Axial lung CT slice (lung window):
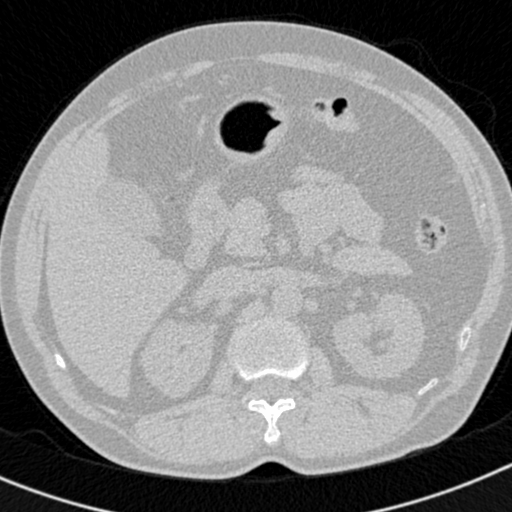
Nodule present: no